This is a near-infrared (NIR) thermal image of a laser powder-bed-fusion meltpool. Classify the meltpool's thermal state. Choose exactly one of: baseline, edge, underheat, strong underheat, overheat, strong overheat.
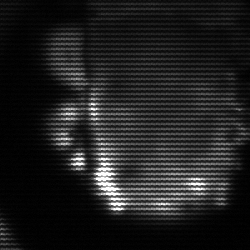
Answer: baseline